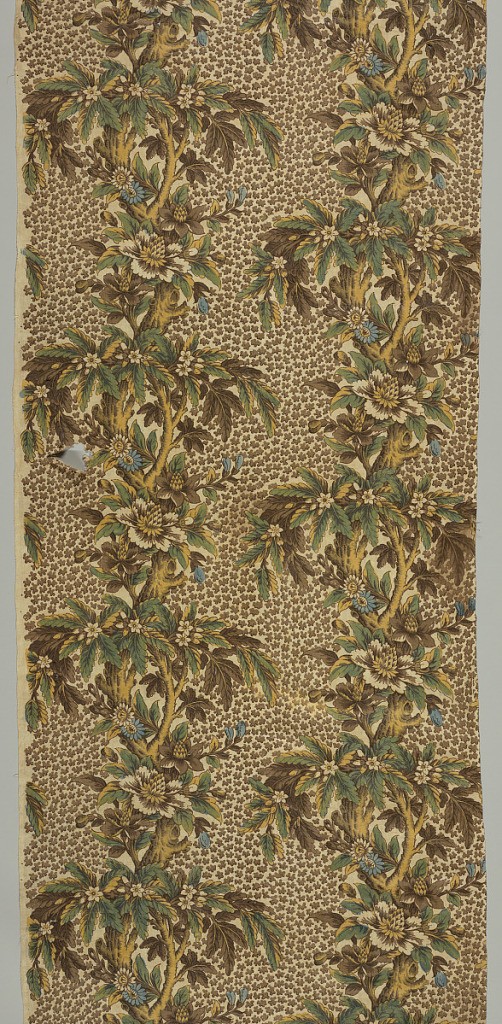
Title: Textile
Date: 1805–10
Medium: cotton Technique: plain weave foundation with block printing for the two browns; yellow and blue applied by brush; blue and yellow used together for green. Note brown block marks at left edge. The blue dots are spilled indigo.
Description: Tree trunk with leaves and flowers in brown.